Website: slack
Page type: payment
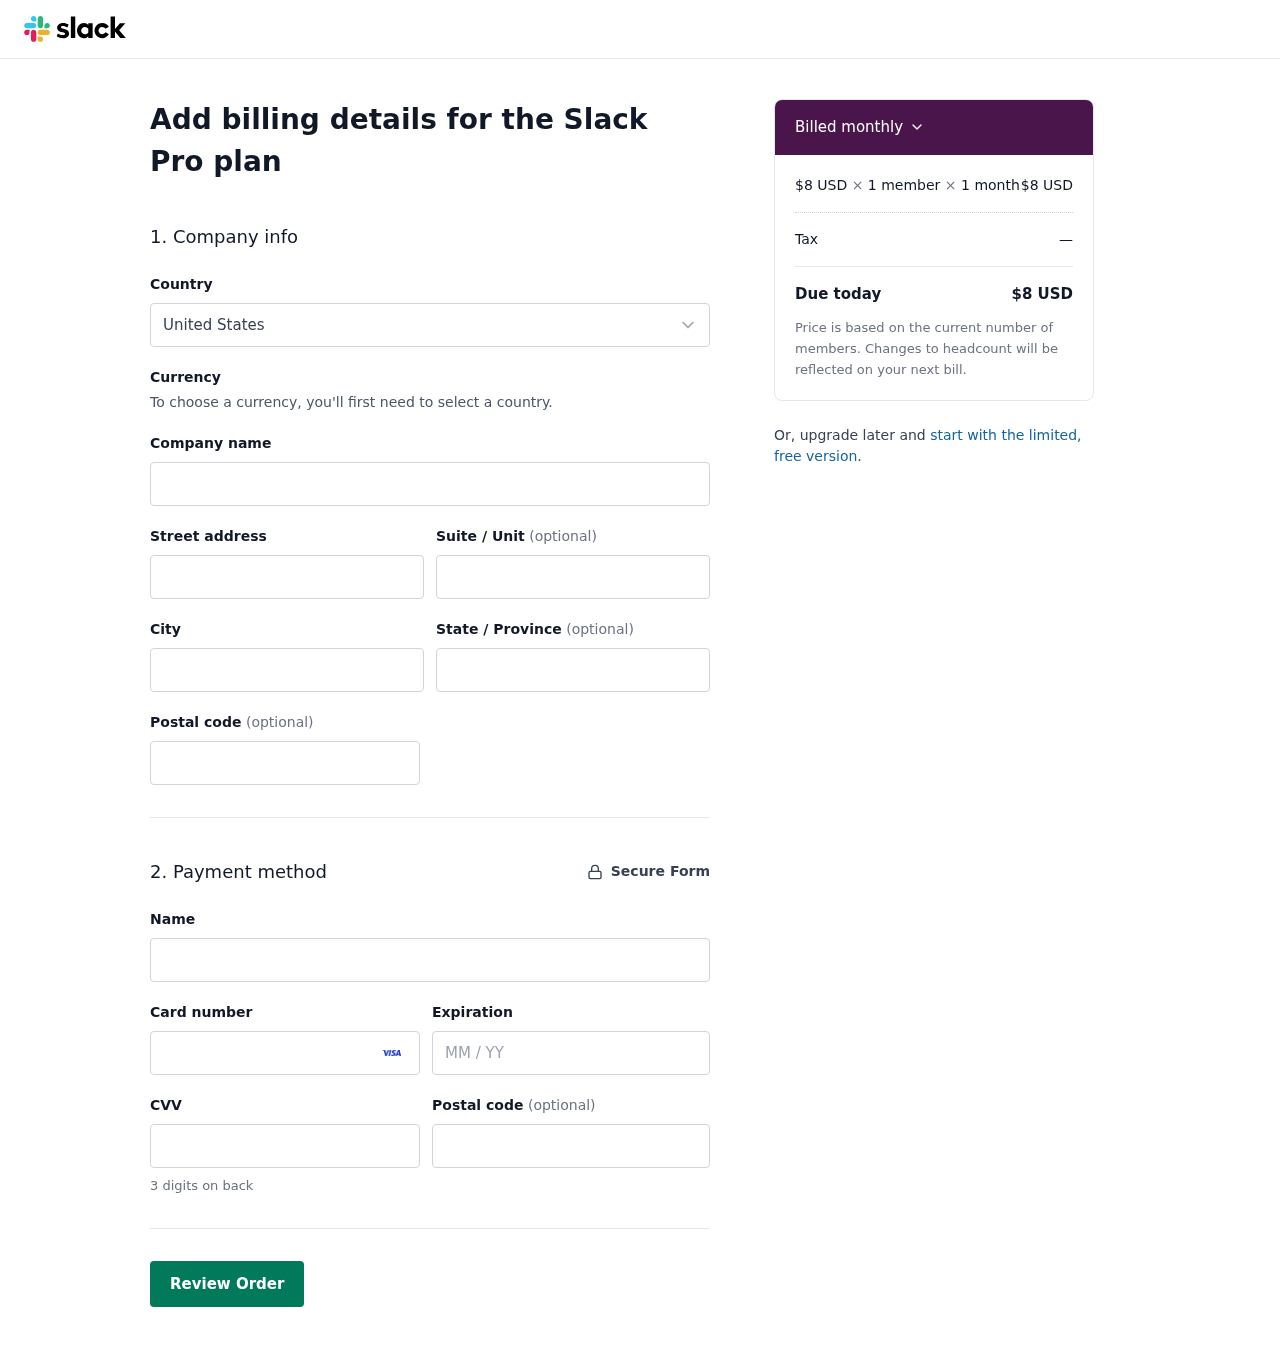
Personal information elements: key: PII_COUNTRY
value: United States
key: PII_STREET
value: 1492 Moses Mountains
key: PII_CITY
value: Edwardport
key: PII_STATE
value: Wisconsin
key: PII_POSTCODE
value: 90335
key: PII_FULLNAME
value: April Rodriguez
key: PII_CARD_NUMBER
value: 4093 3634 5683 4326
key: PII_CARD_EXPIRY
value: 02/26
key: PII_CARD_CVV
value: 780
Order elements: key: ORDER_PRICE_PER_MEMBER
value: $8 USD
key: ORDER_NUM_MEMBERS
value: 1 member
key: ORDER_NUM_MONTHS
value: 1 month
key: ORDER_SUBTOTAL
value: $8 USD
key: ORDER_TAX
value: —
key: ORDER_TOTAL
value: $8 USD